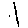
Label: line